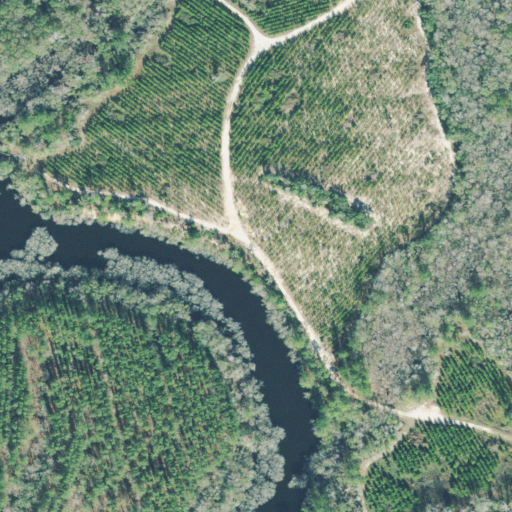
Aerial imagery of cliff(s) in Georgia named Abrams Bluff containing woody wetlands, shrub, barren land, evergreen forest, herbaceous wetlands, open water, and grassland